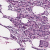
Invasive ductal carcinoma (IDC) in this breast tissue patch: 1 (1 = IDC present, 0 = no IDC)